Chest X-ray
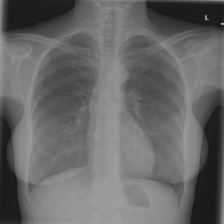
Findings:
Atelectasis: negative
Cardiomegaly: negative
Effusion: negative
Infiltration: negative
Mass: negative
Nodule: negative
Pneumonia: negative
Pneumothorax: negative
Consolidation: negative
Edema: negative
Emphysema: negative
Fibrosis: negative
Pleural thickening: negative
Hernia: negative